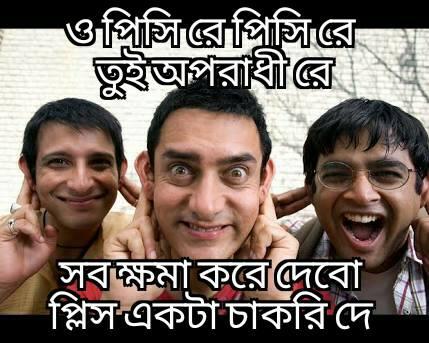
Text: ও পিসি রে, পিসি রে, তুই অপরাধী রে, সব ক্ষমা করে দেবো প্লিস, একটা চাকরি দে।
Label: Hate
Hate category: Political
Targeted group: Organization